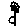
Label: flower